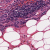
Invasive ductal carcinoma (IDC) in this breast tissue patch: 0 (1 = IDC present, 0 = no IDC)